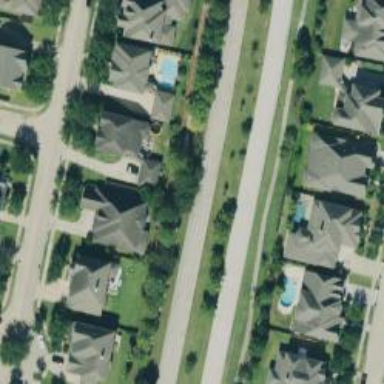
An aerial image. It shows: Tertiary road.